Question: I have many pictures that are made of an object with black background. I've created them with Matlab, and they all have a white "extra" surrounding the picture. I want to be able to automatically crop them so that the picture will not have the white extra.
The files are '.tif' format
Here is a picture as an example:
It may be not noticeable at first, but if you select the picture, it's much bigger than just the black area.
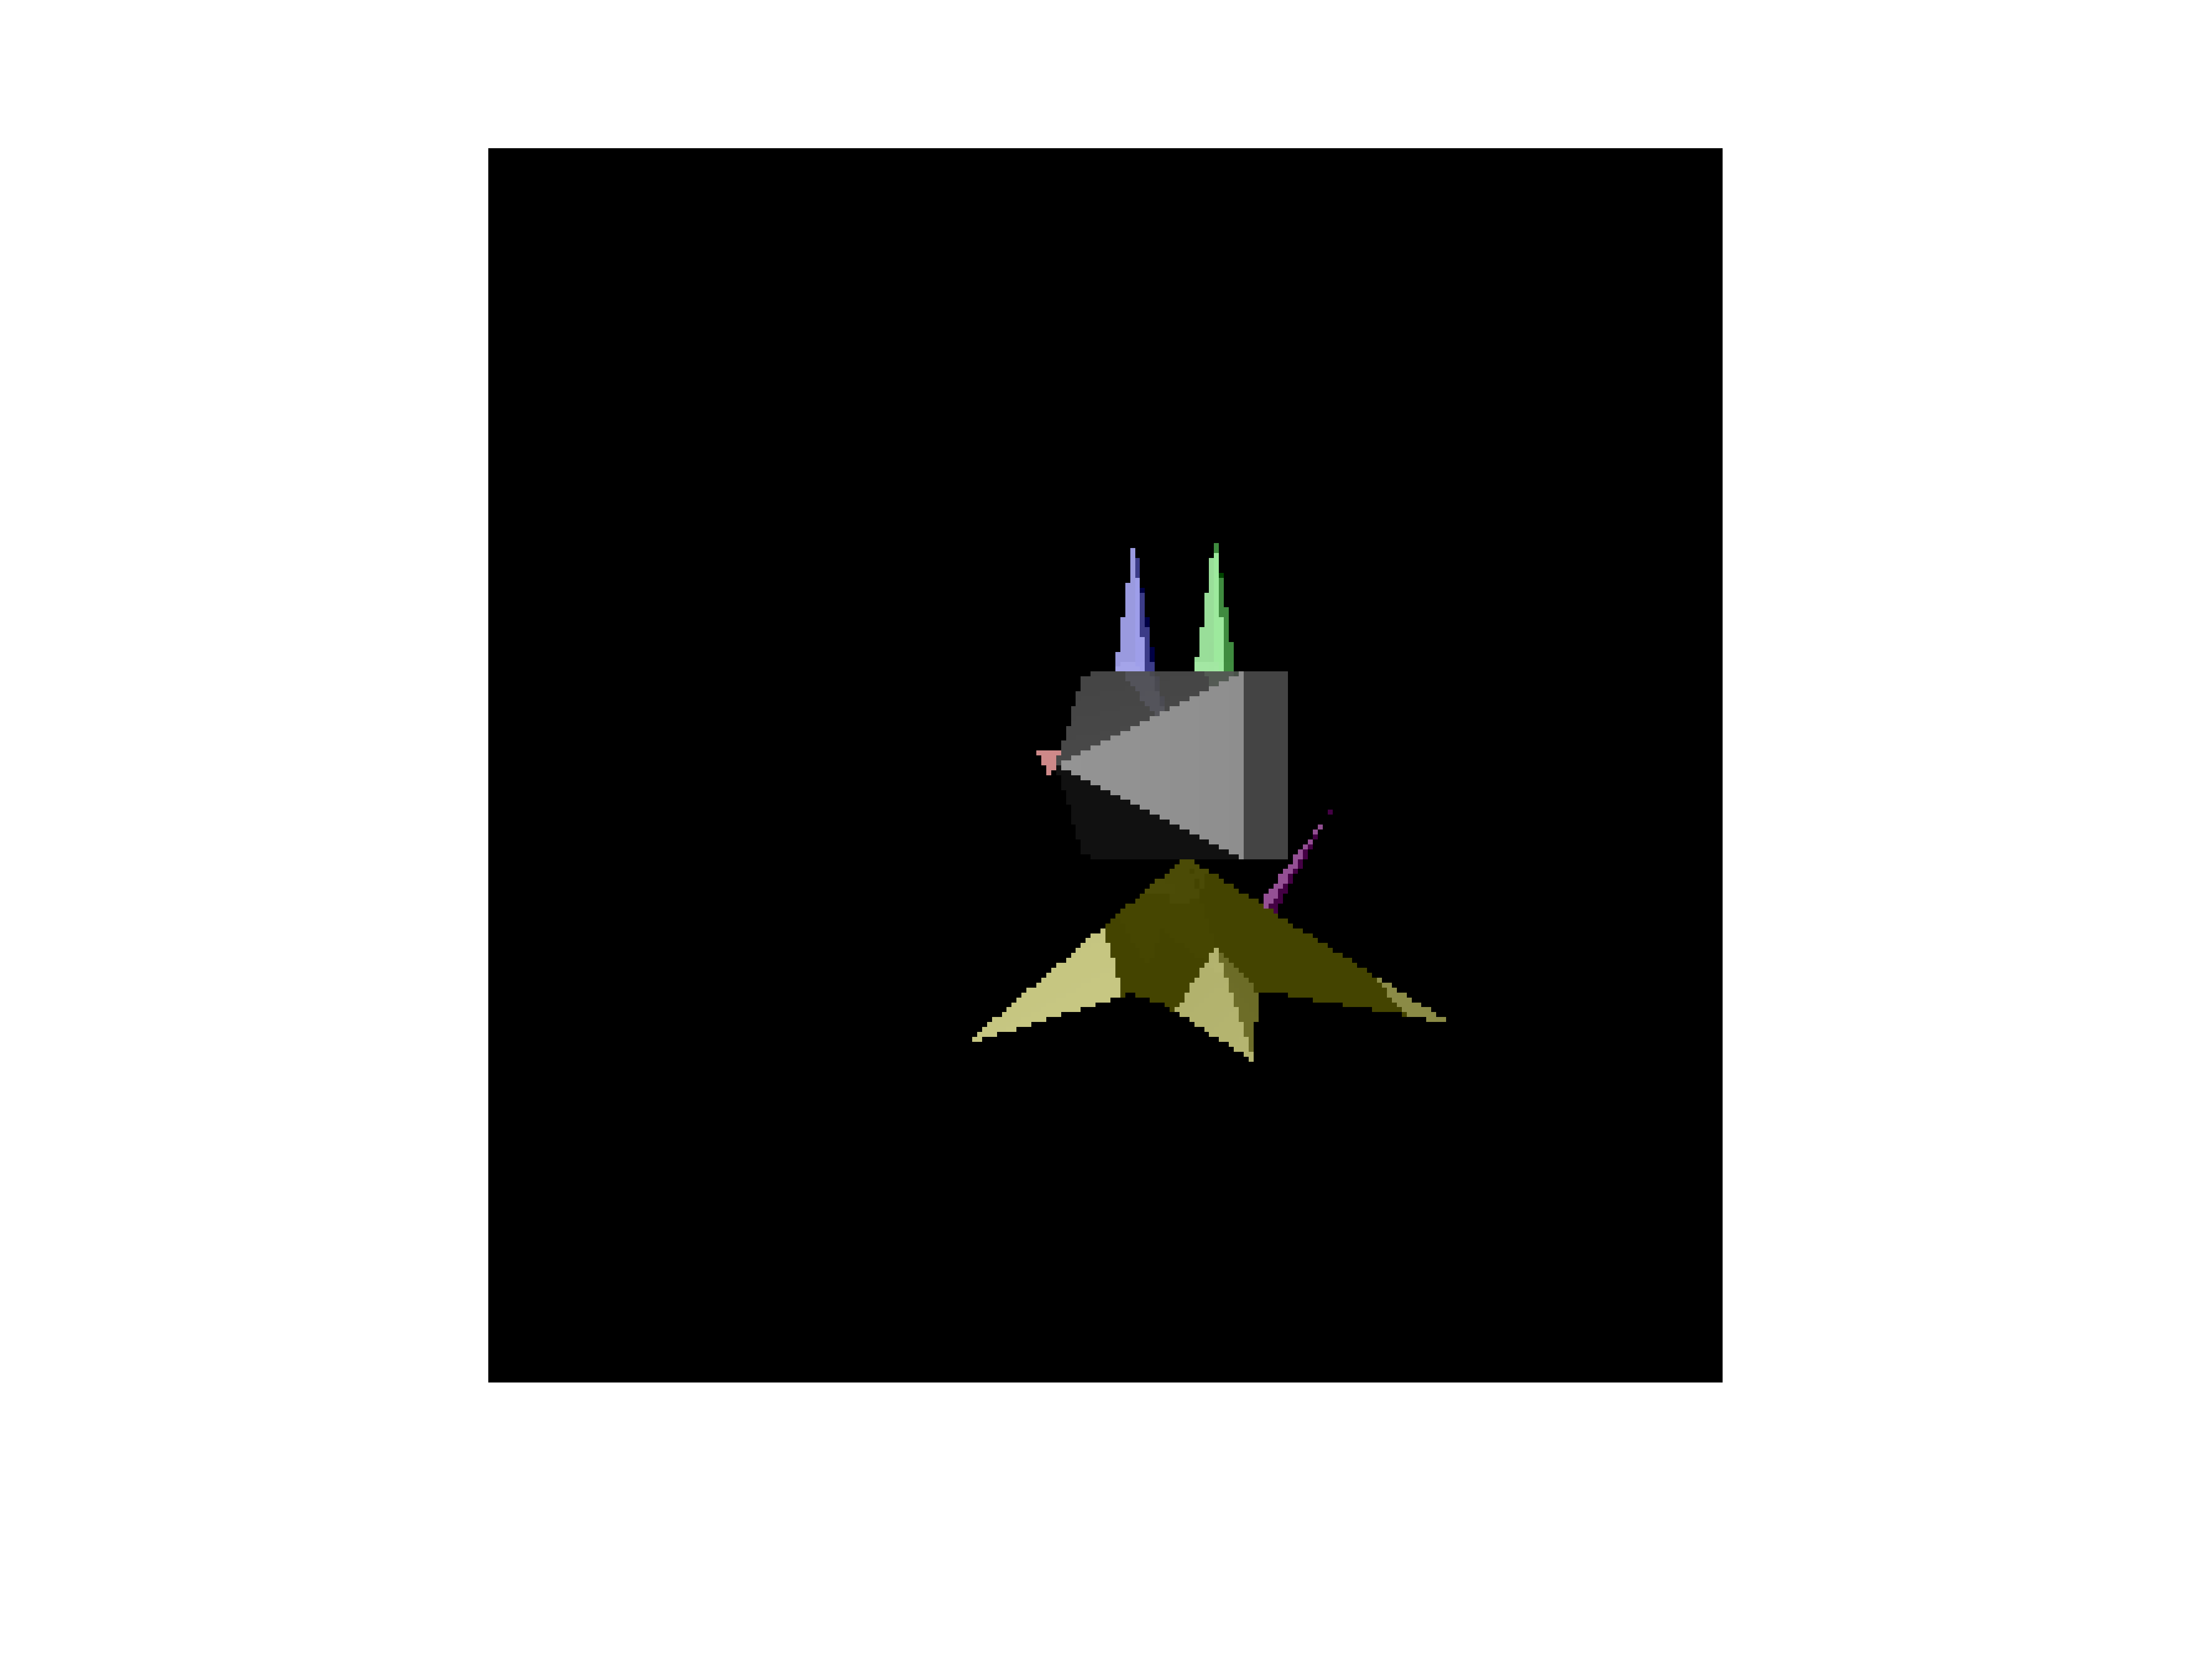
Answer: You can simply throw away the rows and columns in which you have only ones.
'''
%# read the image
[img,map] = imread('http://i.stack.imgur.com/Yyz8Z.png');
%# keep only rows/cols that have values other than 1
img = img(any(img<1,2),any(img<1,1));
'''
For RGB tiffs, you can use (assuming that the max value in the tiff image is 86, as in the png)
'''
img = img(~all(all(img==max(img(:)),3),2),~all(all(img==max(img(:)),3),1),:);
'''
---
There are a few ways to ensure that you don't get the border in the first place. For example, if you want to save an M-by-N-by-3 RGB image array, you can use <URL> to write
'''
imwrite(imageArray,'myFile.tif')
'''
Alterantively, if you have a figure you'd like to save without the border, you can call <URL> on the axes handle to obtain the image:
'''
axesHandle = gca; %# to get the axes handle of the current figure
f = getframe(axesHandle);
imwrite(f.cdata,'myFile.tif');
'''
If you want to save your figure with anti-aliasing, you can use the excellent <URL> from the file exchange.